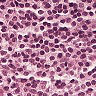
Metastatic tissue present: no